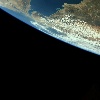
Label: space